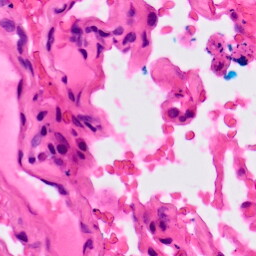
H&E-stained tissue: Lung